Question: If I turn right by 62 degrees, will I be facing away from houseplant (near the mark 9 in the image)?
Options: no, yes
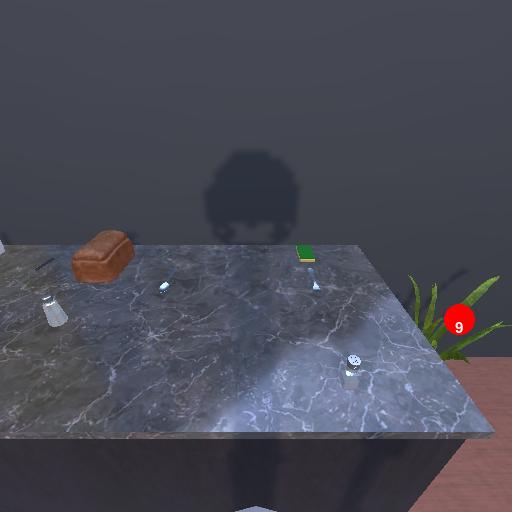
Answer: no